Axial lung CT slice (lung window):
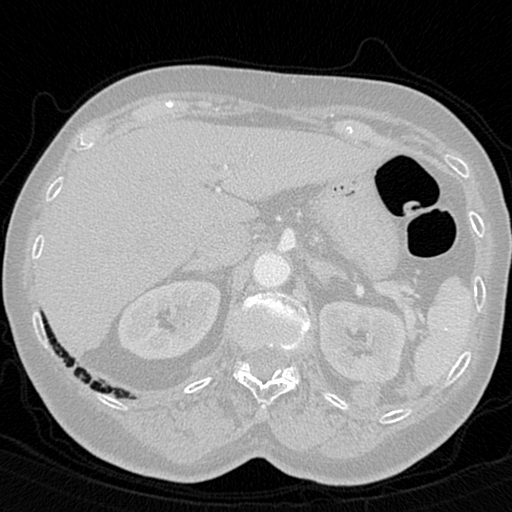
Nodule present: no